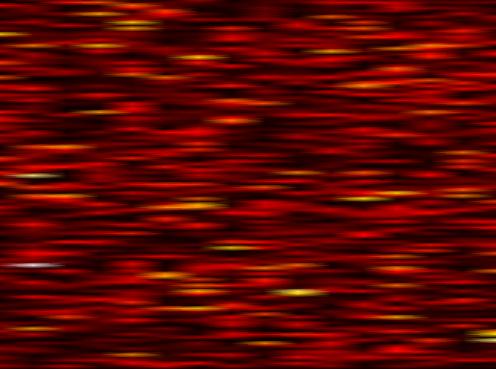
Label: FOFDM